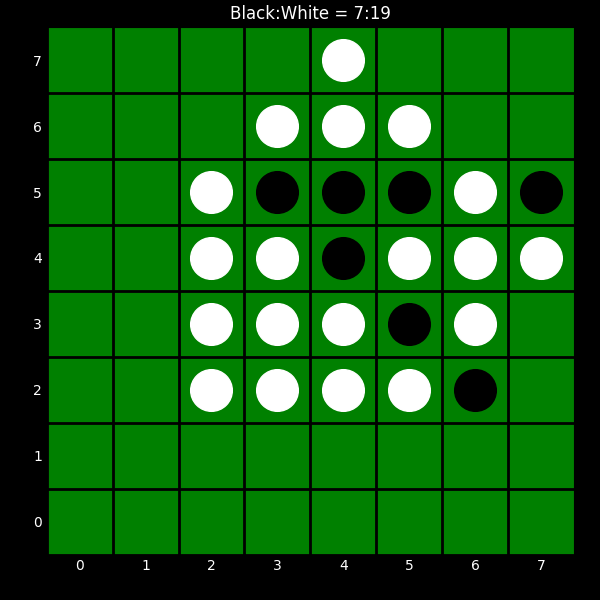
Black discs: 7
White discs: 19